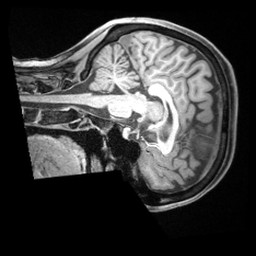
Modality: T1w
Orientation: sagittal
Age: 27
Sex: female
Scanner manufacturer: siemens
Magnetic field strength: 3 T
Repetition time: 1.68 s
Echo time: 0.00188 s